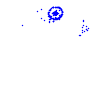
Particle: kaon